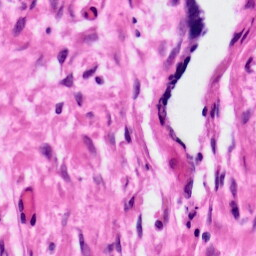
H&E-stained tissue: Ovarian